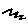
Label: zigzag